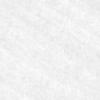
Label: no_change